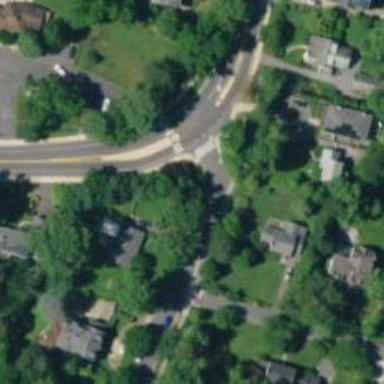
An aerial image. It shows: Marked crossing on asphalt footway.